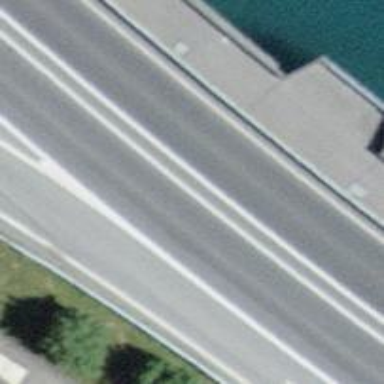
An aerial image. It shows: Primary highway bridge with asphalt surface.